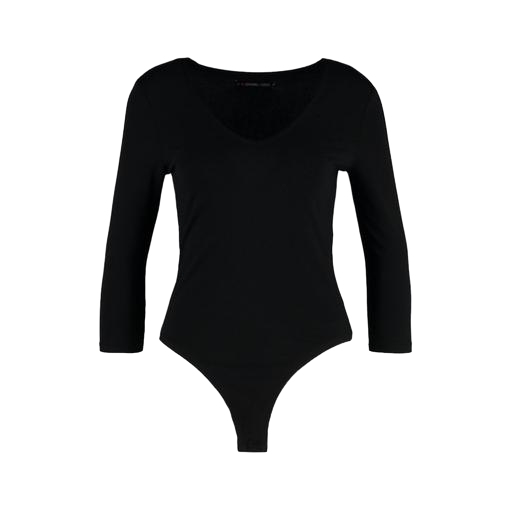
black plunge bodysuit, black mira cape-effect bodysuit, black three-quarter-sleeve top only macy, white background